Question: has '<%= render partial: "notifications/notification", collection: @notifications %>', which contains:
'''
<%= link_to "", notifications_habit_path(notification.id), method: :delete, class: "glyphicon glyphicon-remove" %>
<%= link_to Comment.find_by(notification.comment_id).user.name, user_path(Comment.find_by(notification.comment_id).user.id) %>
commented on <%= link_to "your habit", habit_path(notification) %>
'''
which shows:

This is problematic because it should say 3x and 2x .
We need to create two separate partials & .
My confusion is how to make the code know when to direct to the habit partial or the value partial based on whether it's a habit or value.
'''
def index
@habits = current_user.habits
@valuations = current_user.valuations #aka values
@notifications = current_user.notifications
@notifications.each do |notification|
notification.update_attribute(:read, true)
end
'''
The notifications are based on if a user comments on one of your habits or values:
'''
class Comment < ActiveRecord::Base
after_save :create_notification
has_many :notifications
belongs_to :commentable, polymorphic: true
belongs_to :user
validates :user, presence: true
private
def create_notification
Notification.create(
user_id: self.user_id,
comment_id: self.id,
read: false
)
end
end
'''
I followed this tutorial but it is based on using just one model: <URL>
## UPDATE FOR VALADAN
'''
class CommentsController < ApplicationController
before_action :load_commentable
before_action :set_comment, only: [:show, :edit, :update, :destroy, :like]
before_action :logged_in_user, only: [:create, :destroy]
def index
@comments = @commentable.comments
end
def new
@comment = @commentable.comments.new
end
def create
@comment = @commentable.comments.new(comment_params)
if @comment.save
redirect_to @commentable, notice: "comment created."
else
render :new
end
end
def edit
@comment = current_user.comments.find(params[:id])
end
def update
@comment = current_user.comments.find(params[:id])
if @comment.update_attributes(comment_params)
redirect_to @commentable, notice: "Comment was updated."
else
render :edit
end
end
def destroy
@comment = current_user.comments.find(params[:id])
@comment.destroy
redirect_to @commentable, notice: "comment destroyed."
end
def like
@comment = Comment.find(params[:id])
@comment_like = current_user.comment_likes.build(comment: @comment)
if @comment_like.save
@comment.increment!(:likes)
flash[:success] = 'Thanks for liking!'
else
flash[:error] = 'Two many likes'
end
redirect_to(:back)
end
private
def set_comment
@comment = Comment.find(params[:id])
end
def load_commentable
resource, id = request.path.split('/')[1, 2]
@commentable = resource.singularize.classify.constantize.find(id)
end
def comment_params
params[:comment][:user_id] = current_user.id
params.require(:comment).permit(:content, :commentable, :user_id, :like)
end
end
'''
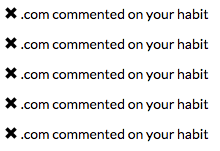
Answer: I needed
'''
<% if notification.habit_id %>
<%= link_to "your habit", habit_path(notification) %>
<% elsif notification.valuation_id %>
<%= link_to "your value", valuation_path(notification) %>
<% elsif notification.quantified_id %>
<%= link_to "your stat", quantified_path(notification) %>
<% elsif notification.goal_id %>
<%= link_to "your goal", goal_path(notification) %>
<% end %>
'''
and in the comment model:
'''
def create_notification
Notification.create(
habit_id: self.habit_id,
valuation_id: self.valuation_id,
quantified_id: self.quantified_id,
goal_id: self.goal_id,
user_id: self.user_id,
comment_id: self.id,
read: false
)
end
'''